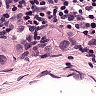
Metastatic tissue present: yes